Question: Count the number of objects in the diagram.
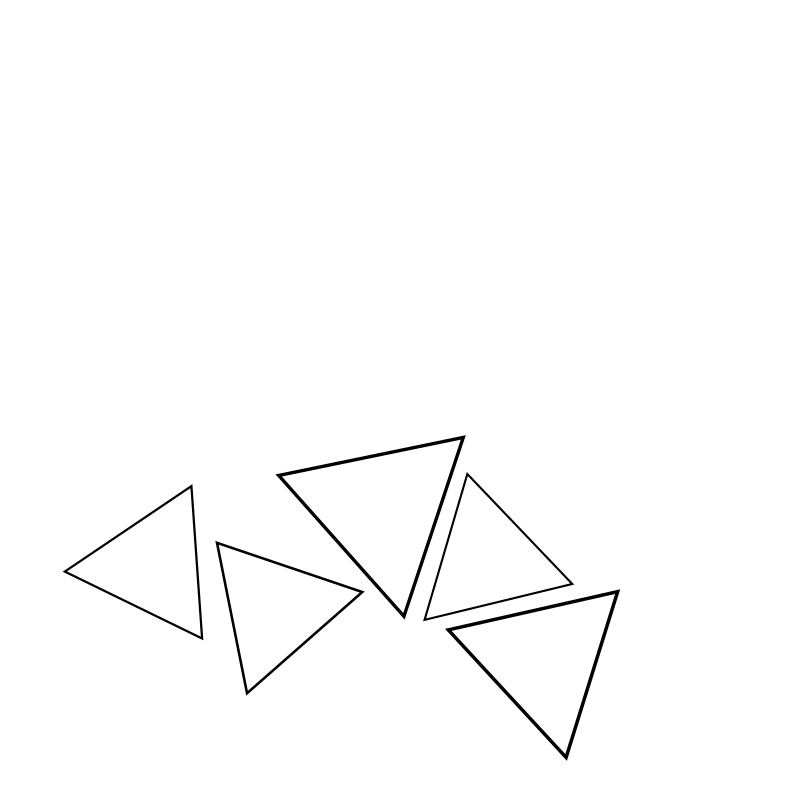
Answer: 5